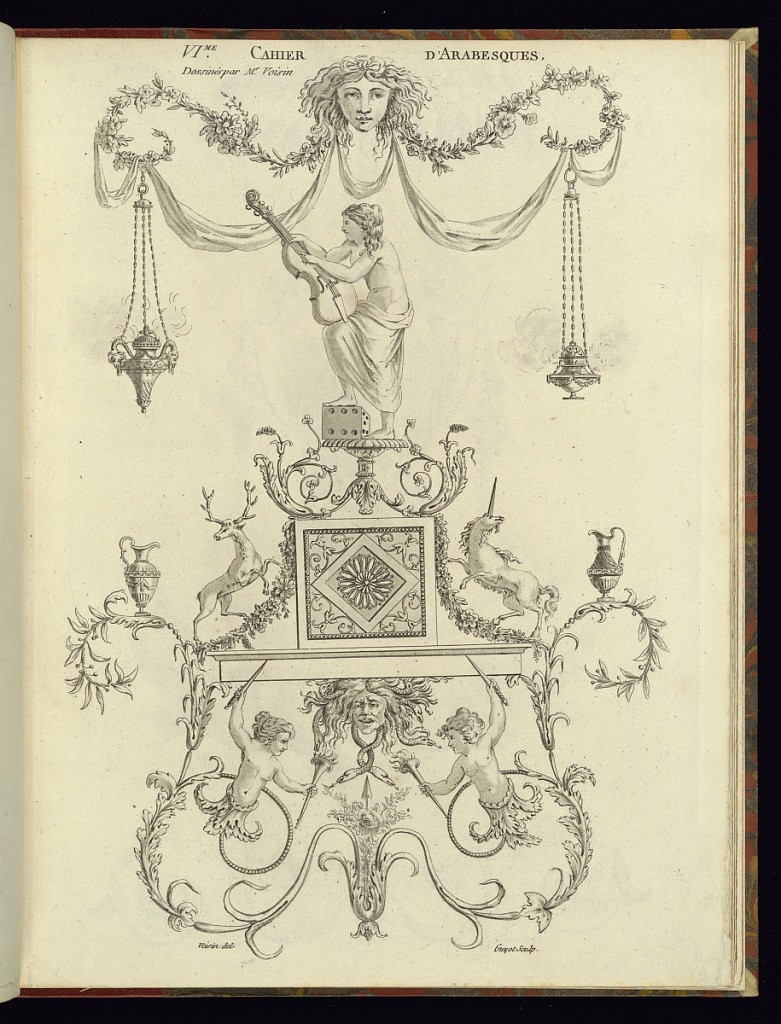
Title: Title Page
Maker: François Voisin, French, active 18th century
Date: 1788
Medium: Etching and aquatint on laid paper
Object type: Print
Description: Title page for a series of arabesque ornament designs with neoclassical motifs. The title is lettered upper center with an ornament design below featuring the head of Apollo, festoons of flowers and leaves, ribbons, hanging incense burners, a female figure with a cello or large violin standing on a platform with scrolling acanthus leaves, festoons of flowers, vases, rosettes, a unicorn and deer, head of Medusa, terminal figures holding daggers and torches, fluerons, and flowers. The plate is signed.